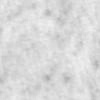
Label: no_change